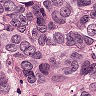
Metastatic tissue present: yes